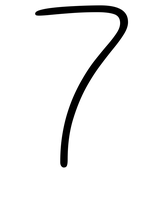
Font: Gluten_Thin